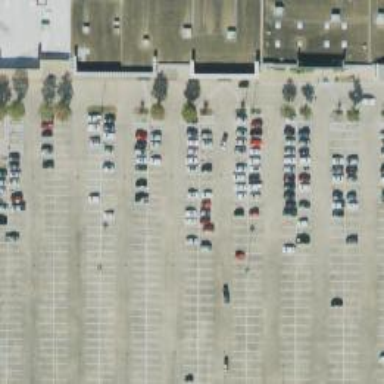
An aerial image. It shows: Parking space is available.